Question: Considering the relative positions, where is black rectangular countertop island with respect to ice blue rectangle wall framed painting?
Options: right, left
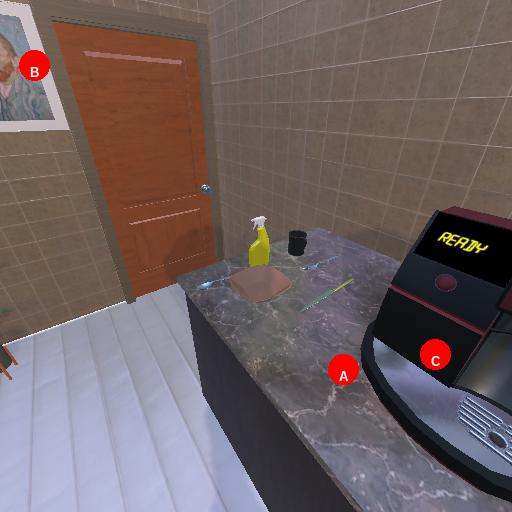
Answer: right